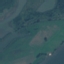
Land use / land cover class: Pasture